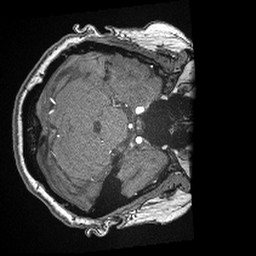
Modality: angio
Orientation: axial
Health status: ill
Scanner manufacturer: siemens
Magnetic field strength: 3 T
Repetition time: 0.021 s
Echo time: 0.00343 s